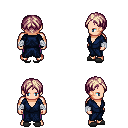
a pixel art fantasy rpg character, male body template, human, light skin, blue robe, magenta pants, white blonde parted hairstyle, white cloth bandages, gray slippers, four views (front, back, left, right), 2x2 character sprite sheet, small pixel art, hard edges, no anti-aliasing